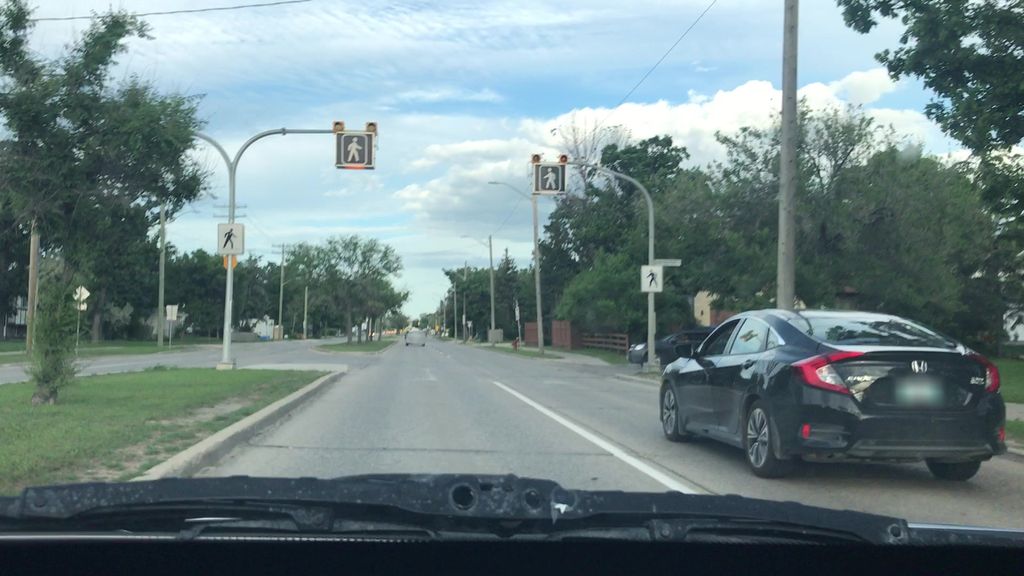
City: winnipeg